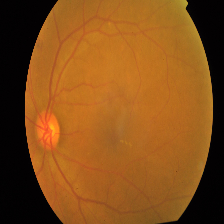
Diabetic retinopathy grade: Proliferative DR